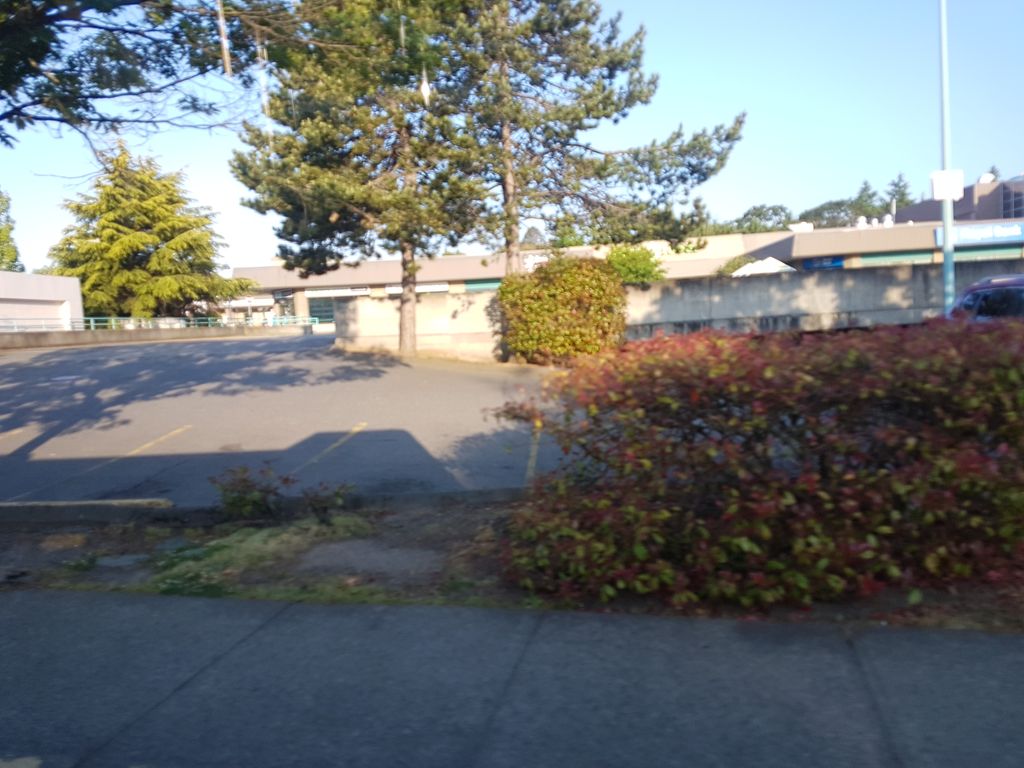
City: victoria